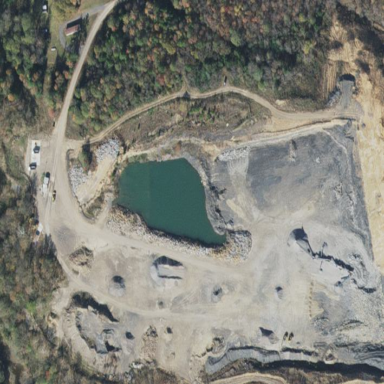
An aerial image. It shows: Quarry area.